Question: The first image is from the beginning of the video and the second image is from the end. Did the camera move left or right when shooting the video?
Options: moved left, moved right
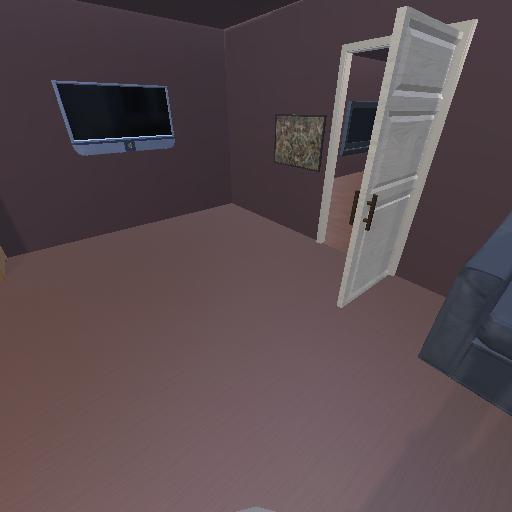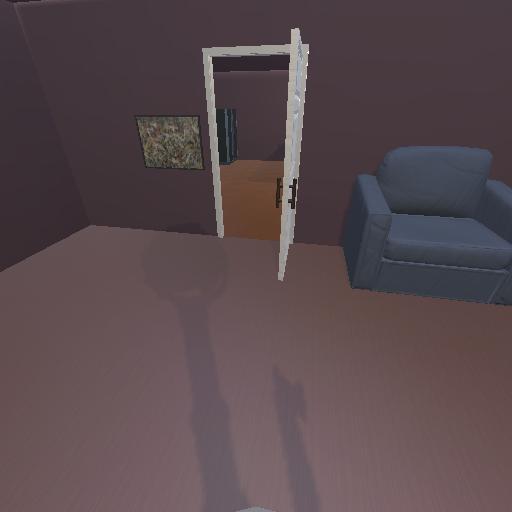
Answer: moved left